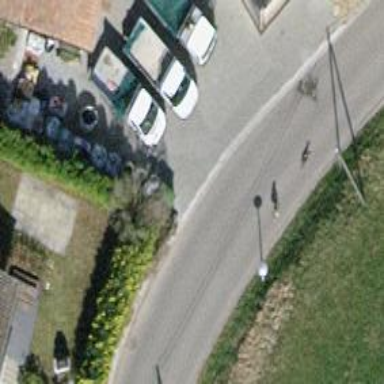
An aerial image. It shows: Driveway made of paving stones.